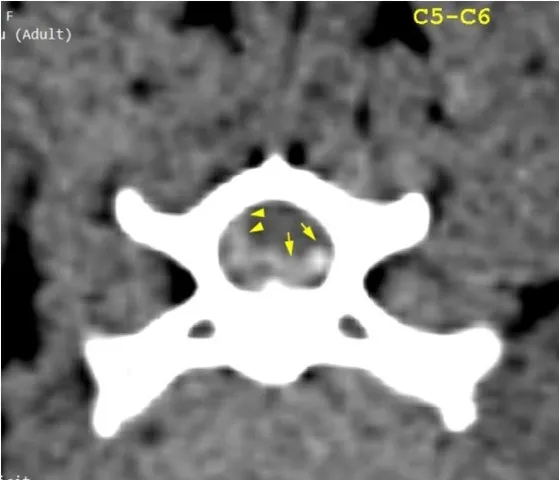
Transverse section of the C5-C6 intervertebral disk space. Yellow arrowheads highlight mild hyperattenuating herniated disk material and possible hemorrhage; yellow arrows highlight hyperattenuating disk material.
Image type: radiology (ct)